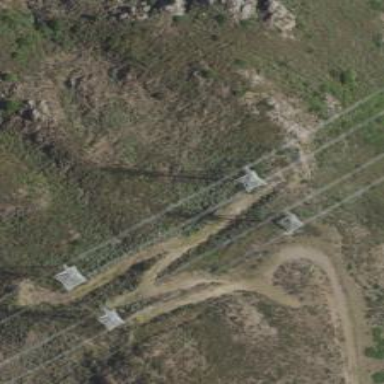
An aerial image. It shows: Power tower.